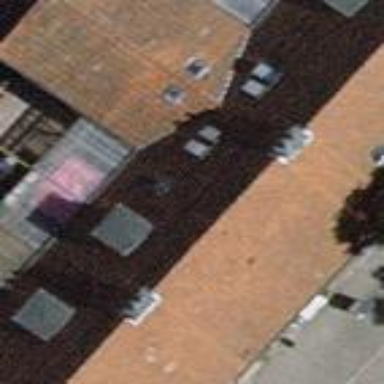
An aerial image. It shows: Terrace building.